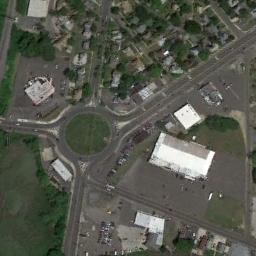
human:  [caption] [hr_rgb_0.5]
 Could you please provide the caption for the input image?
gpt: There are many trees  and buildings around the roundabout .

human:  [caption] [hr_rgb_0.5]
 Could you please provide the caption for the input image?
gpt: The roundabout is on the grass next to trees and buildings .

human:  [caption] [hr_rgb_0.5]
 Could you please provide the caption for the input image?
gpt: The roundabout with four exits and entrances is next to a residential area and some parking lots are next to the roundabout .

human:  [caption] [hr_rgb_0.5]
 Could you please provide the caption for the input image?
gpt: There are many moving and waiting vehicles at the roundabout, And there are some buildings and some trees and a few lawns around the roundabout .

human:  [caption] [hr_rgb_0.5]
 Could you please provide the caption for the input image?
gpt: There are some buildings and green lawns beside the roundabout .